Aerial crown-view tile of a tropical tree (Barro Colorado Island, Panama), acquired 20250616:
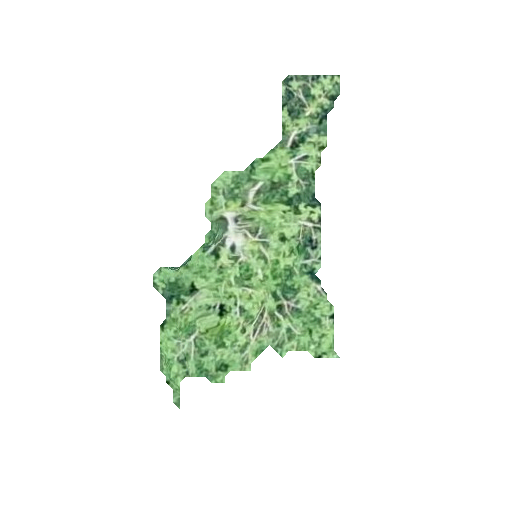
Species: Trattinnickia aspera
GBIF accepted scientific name: Trattinnickia aspera
Crown area: 46.983 m²